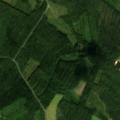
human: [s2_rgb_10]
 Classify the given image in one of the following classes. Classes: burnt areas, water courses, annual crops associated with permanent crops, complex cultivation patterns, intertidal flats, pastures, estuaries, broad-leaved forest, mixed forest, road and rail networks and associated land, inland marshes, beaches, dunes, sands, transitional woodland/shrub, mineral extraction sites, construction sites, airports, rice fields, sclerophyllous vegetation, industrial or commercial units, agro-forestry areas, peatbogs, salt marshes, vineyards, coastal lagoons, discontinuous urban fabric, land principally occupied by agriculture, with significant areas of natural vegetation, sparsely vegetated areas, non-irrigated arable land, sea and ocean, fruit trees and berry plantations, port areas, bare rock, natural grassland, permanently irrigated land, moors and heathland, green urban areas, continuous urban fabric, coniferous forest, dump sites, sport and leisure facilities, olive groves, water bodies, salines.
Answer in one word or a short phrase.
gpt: non-irrigated arable land, coniferous forest, mixed forest, transitional woodland/shrub